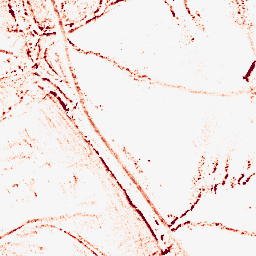
Category: morphological
Decomposition family: morphological_ellipse
Decomposition parameters: operation: opening
width: 5
height: 5
Upsampling method: cubic_catmull_rom
Upsampling parameters: scale: 8
Upsampling scale: 8